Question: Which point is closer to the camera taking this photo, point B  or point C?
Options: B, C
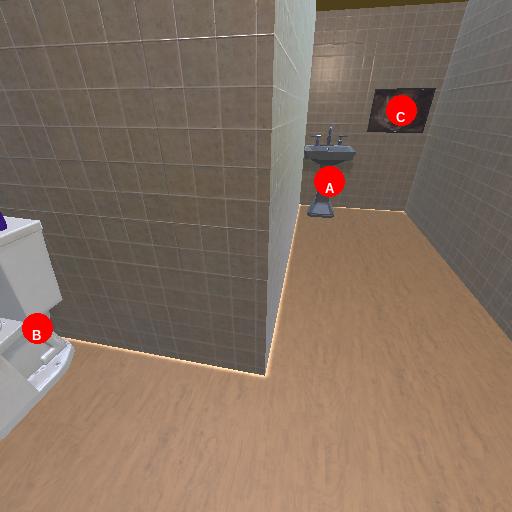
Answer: B